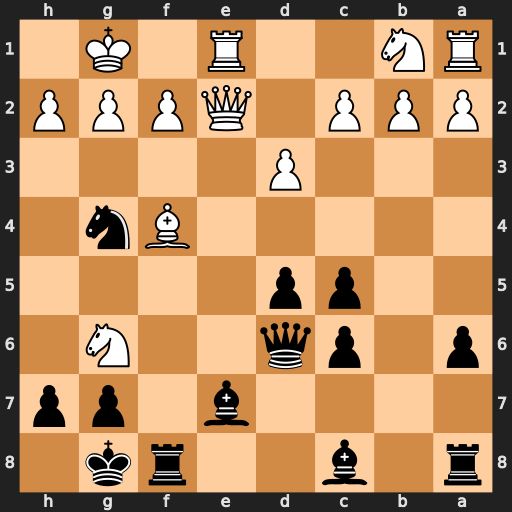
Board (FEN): r1b2rk1/4b1pp/p1pq2N1/2pp4/5Bn1/3P4/PPP1QPPP/RN2R1K1
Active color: b
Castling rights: -
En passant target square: -
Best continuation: Qxg6 Qxe7 Rxf4